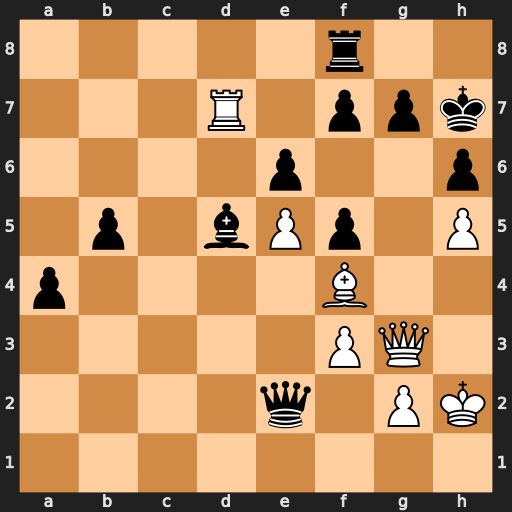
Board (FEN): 5r2/3R1ppk/4p2p/1p1bPp1P/p4B2/5PQ1/4q1PK/8
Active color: w
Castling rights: -
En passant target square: -
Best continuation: Bxh6 gxh6 Qg6+ Kh8 Qxh6+ Kg8 Qg5+ Kh7 Qg6+